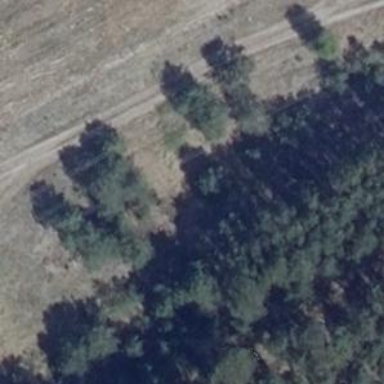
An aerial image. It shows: Hunting stand.